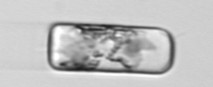
Label: Guinardia_delicatula